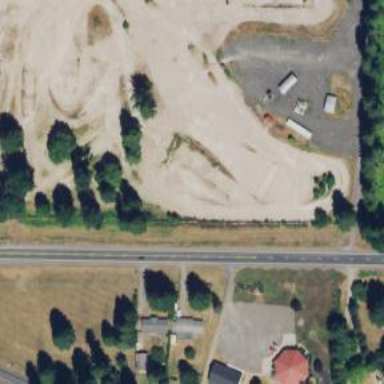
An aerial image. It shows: Raceway road.